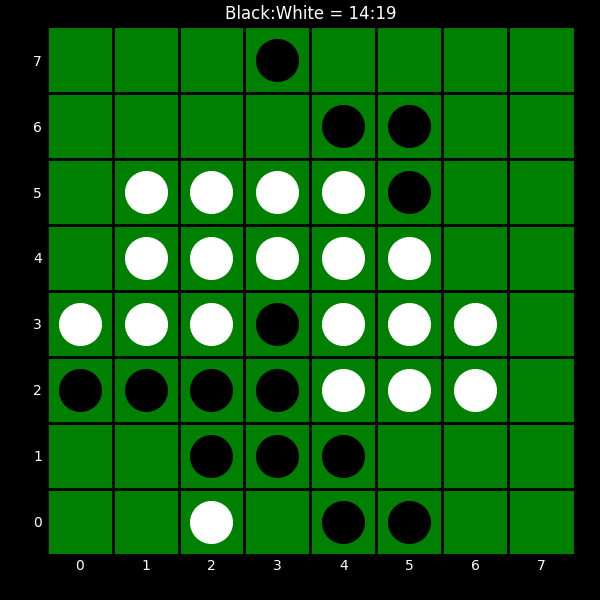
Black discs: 14
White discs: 19